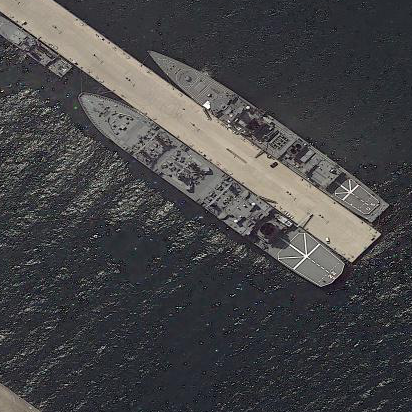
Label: cruiser